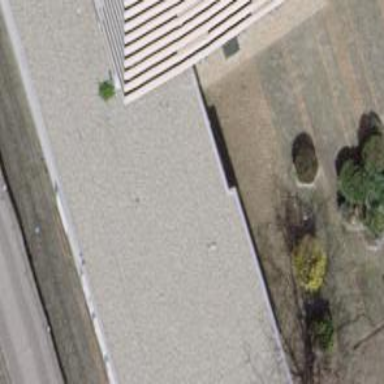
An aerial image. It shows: Government building.